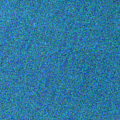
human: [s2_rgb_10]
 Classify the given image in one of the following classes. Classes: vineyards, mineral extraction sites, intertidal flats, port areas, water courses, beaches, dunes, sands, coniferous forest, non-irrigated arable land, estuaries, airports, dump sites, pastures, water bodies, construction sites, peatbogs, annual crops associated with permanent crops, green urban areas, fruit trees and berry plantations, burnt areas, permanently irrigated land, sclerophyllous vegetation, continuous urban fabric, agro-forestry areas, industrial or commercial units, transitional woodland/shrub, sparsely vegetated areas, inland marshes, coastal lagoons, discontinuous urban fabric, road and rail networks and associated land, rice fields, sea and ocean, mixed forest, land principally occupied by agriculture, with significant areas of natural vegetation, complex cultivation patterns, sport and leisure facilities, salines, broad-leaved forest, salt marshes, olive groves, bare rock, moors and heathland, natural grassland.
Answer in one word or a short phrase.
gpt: sea and ocean